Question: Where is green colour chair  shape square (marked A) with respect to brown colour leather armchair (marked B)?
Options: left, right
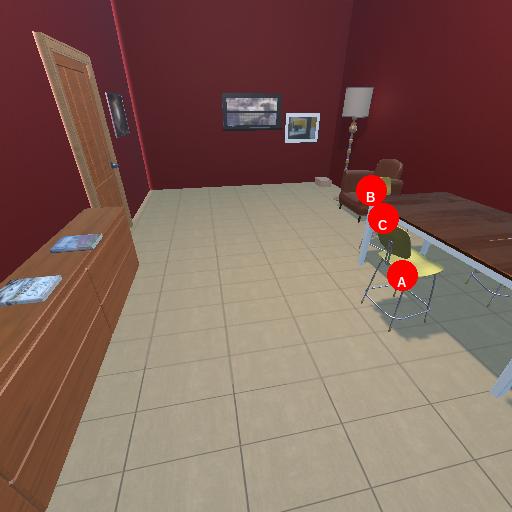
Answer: left